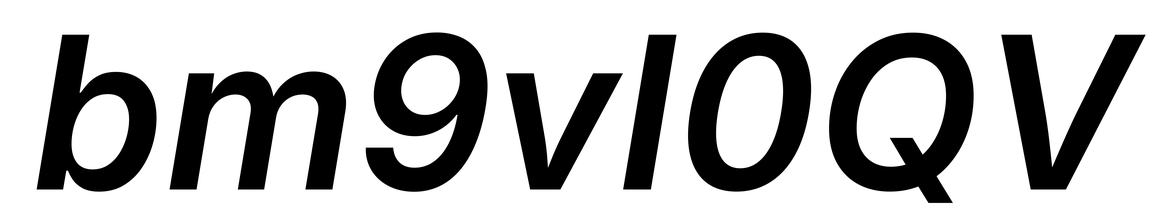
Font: Inter-Italic_SemiBold_Italic